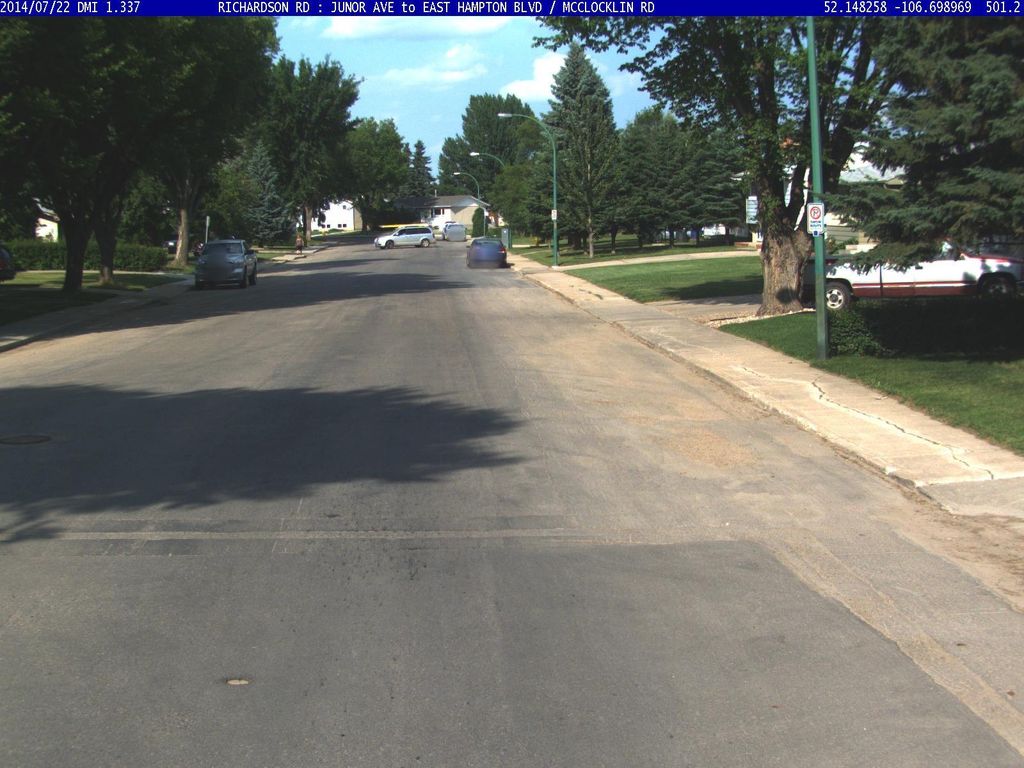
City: saskatoon